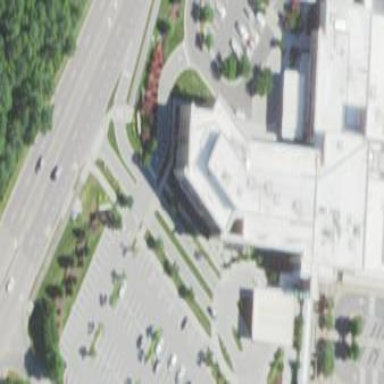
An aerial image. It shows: Commercial building identified as hospital.